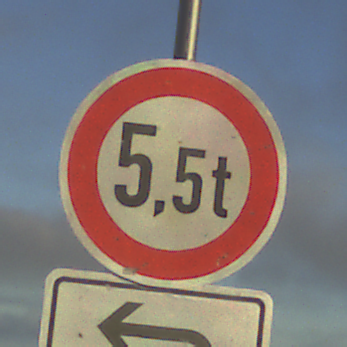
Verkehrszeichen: TatsaechlicheMasse
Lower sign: RichtungsangabeDurchPfeile2
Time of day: SunriseSunset
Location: Outdoor (Nature)
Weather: PartlyCloudy
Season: NotSpecified
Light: Natural